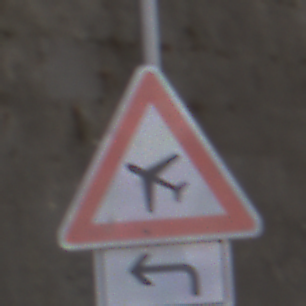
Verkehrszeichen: FlugbetriebRechts
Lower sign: RichtungsangabeDurchPfeile2
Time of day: MorningAfternoon
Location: Outdoor (Suburban)
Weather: PartlyCloudy
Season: NotSpecified
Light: Natural